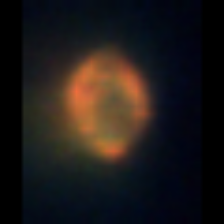
Taxon: Ciliates
Group: Other